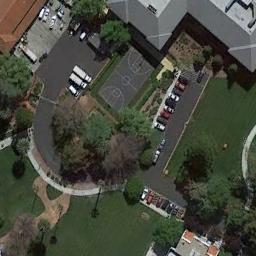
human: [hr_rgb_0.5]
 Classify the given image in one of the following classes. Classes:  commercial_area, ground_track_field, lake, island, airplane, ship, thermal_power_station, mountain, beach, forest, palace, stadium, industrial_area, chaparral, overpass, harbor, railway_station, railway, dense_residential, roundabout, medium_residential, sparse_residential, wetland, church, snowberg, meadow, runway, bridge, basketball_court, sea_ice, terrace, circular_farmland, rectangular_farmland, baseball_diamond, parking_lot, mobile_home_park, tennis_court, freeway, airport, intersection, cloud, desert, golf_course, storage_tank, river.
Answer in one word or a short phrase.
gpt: basketball_court